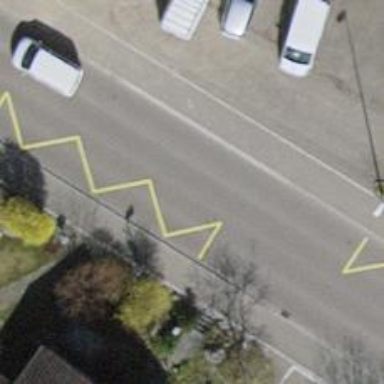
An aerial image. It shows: Bus stop equipped with public transport stop position.